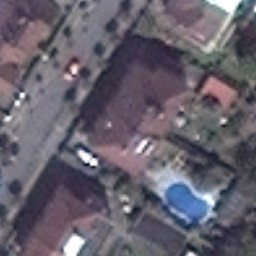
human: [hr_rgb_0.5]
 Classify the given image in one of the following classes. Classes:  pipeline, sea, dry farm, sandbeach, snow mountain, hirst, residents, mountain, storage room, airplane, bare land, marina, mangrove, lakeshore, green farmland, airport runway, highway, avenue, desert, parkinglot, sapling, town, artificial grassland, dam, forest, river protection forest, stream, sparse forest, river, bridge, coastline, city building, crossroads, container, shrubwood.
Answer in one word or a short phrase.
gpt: residents